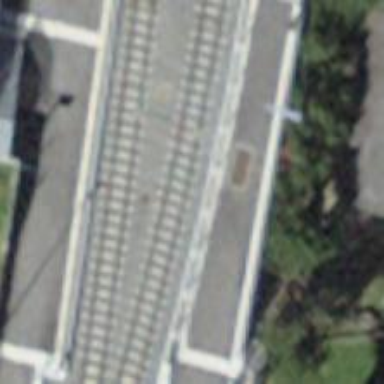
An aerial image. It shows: Close-up of railway platform edge.